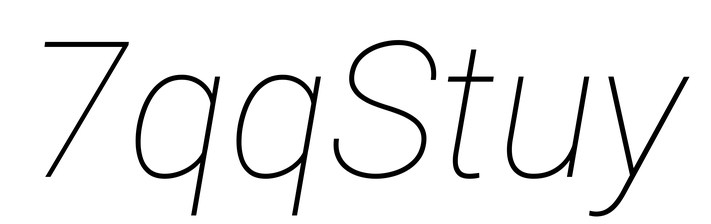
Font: Roboto-Italic_Thin_Italic